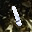
Label: 1